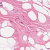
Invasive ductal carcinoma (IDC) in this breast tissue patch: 0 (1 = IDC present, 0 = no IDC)